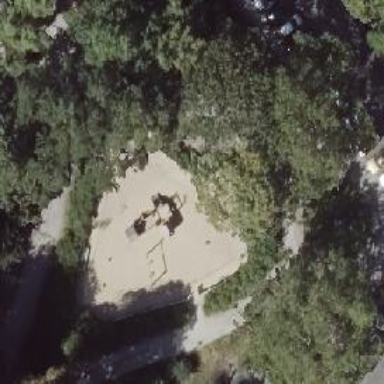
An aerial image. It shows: Swingy playground.